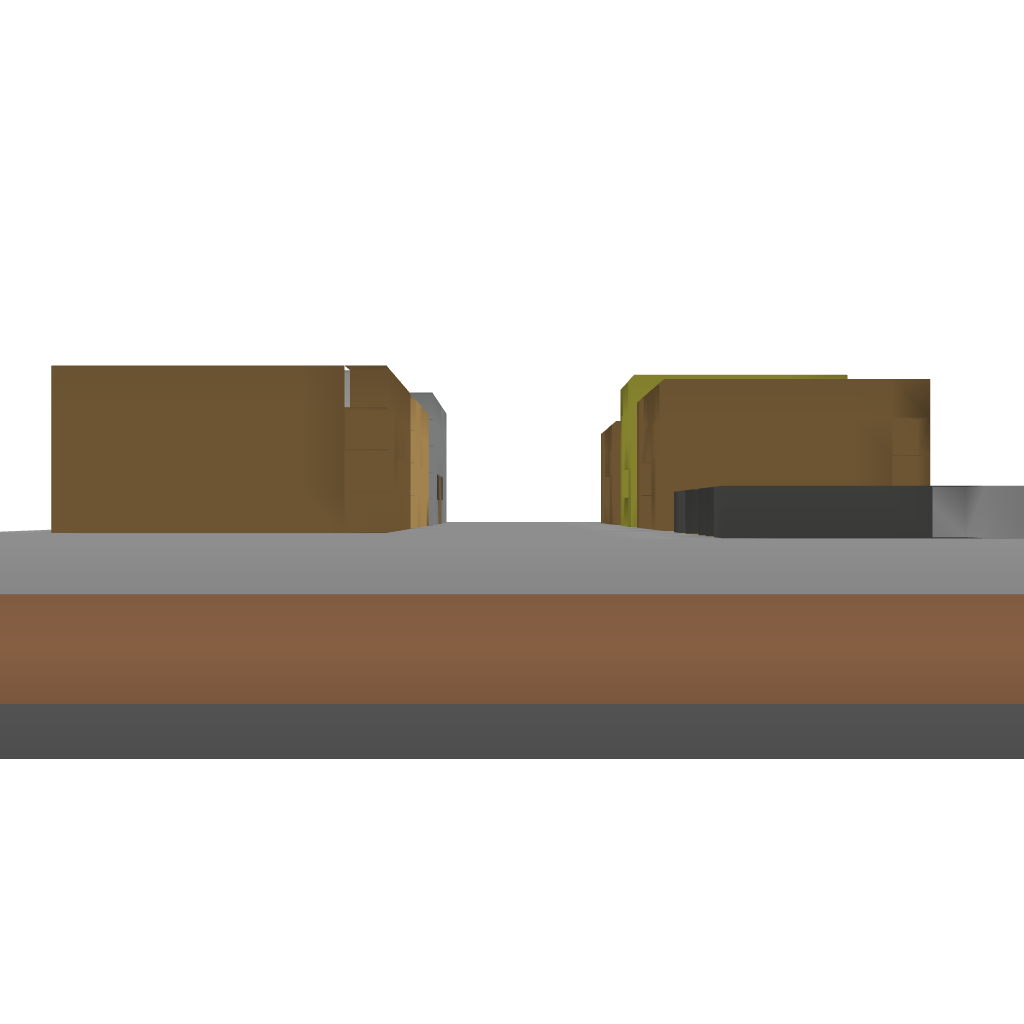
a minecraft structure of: A small town